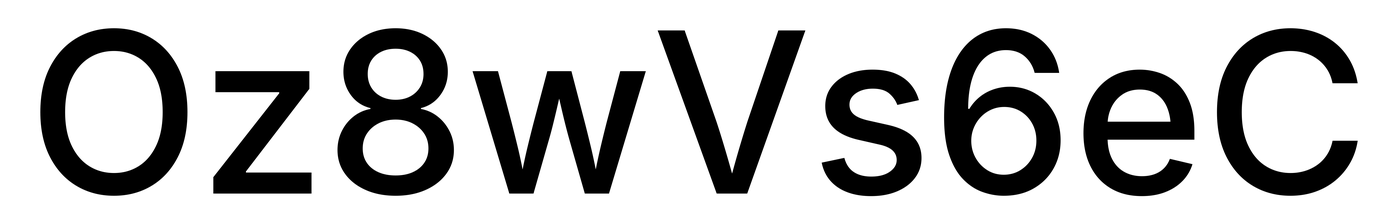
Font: Inter_Medium